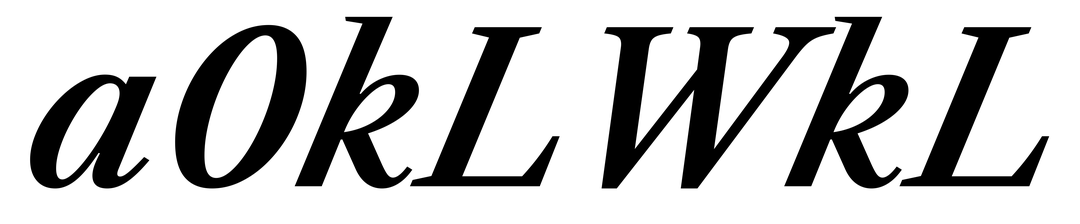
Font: LibreCaslonText-Italic_SemiBold_Italic